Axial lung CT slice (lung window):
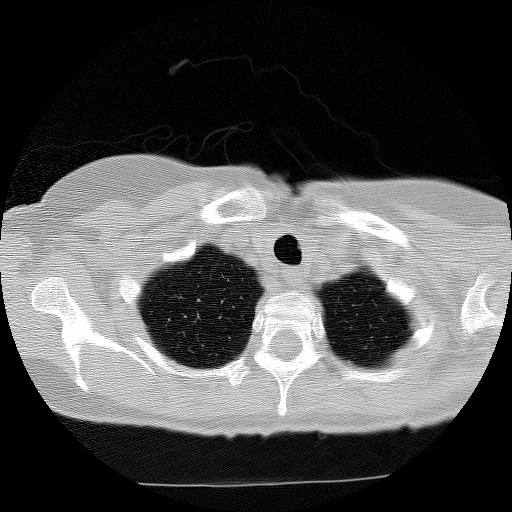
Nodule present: no